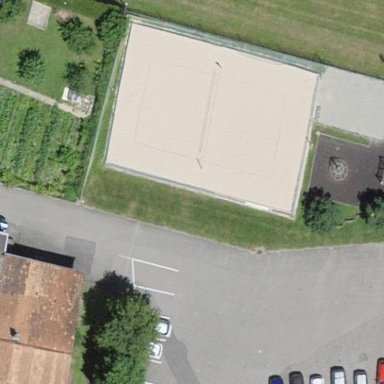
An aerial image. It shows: Sandy pitch designated for beach volleyball.